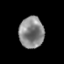
Tissue: prostate
Cell type: T cells
Senescence score: 0.2615
Nuclear area (px): 751
Mean DAPI intensity: 137.684